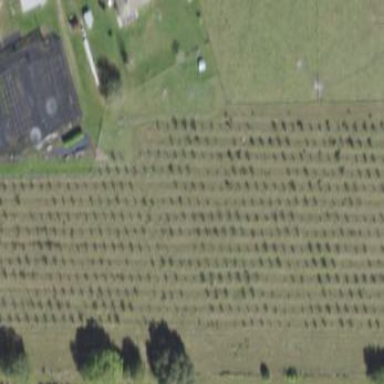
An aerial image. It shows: Orchard.